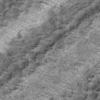
Label: not_dusty